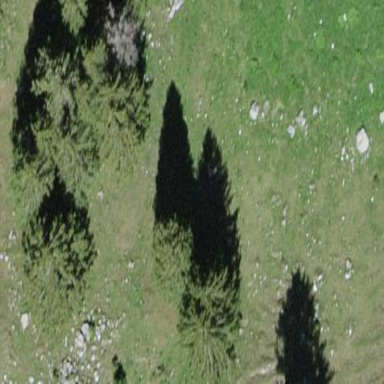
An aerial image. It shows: Evergreen forest with needle-leaved trees.